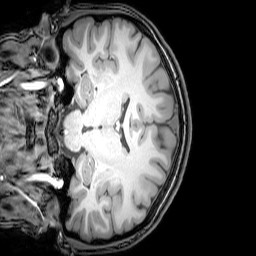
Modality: T1w
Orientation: coronal
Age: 22
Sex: female
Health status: healthy
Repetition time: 0.081 s
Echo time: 0.037 s